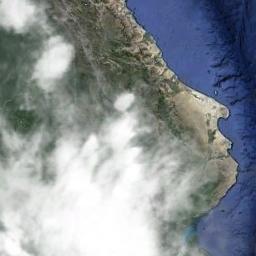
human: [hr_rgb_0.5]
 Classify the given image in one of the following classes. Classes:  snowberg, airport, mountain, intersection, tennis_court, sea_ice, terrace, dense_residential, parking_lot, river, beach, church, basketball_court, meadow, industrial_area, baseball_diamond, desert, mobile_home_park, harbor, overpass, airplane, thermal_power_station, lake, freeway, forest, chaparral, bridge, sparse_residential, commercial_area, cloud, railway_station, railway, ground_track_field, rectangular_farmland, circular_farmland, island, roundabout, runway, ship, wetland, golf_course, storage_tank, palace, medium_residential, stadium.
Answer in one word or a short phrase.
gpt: cloud